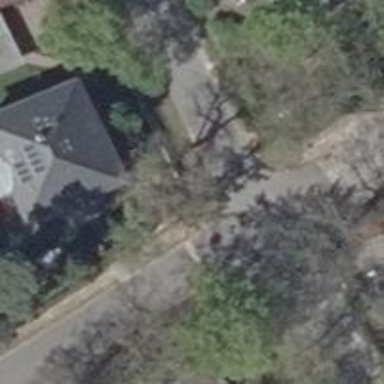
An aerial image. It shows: Residential road with asphalt surface. There are sidewalks on both sides of the road.